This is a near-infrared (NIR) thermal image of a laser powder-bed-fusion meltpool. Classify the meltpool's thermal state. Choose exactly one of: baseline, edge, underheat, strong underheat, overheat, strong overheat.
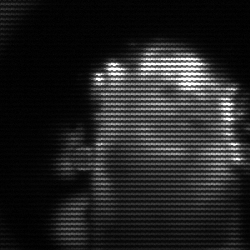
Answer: baseline